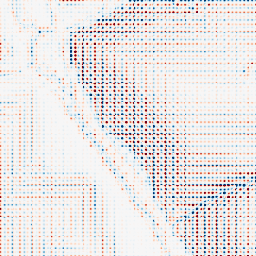
Category: wavelet
Decomposition family: wavelet_dwt
Decomposition parameters: wavelet: haar
level: 3
Upsampling method: sinc_hamming
Upsampling parameters: scale: 8
kernel_size: 4
Upsampling scale: 8